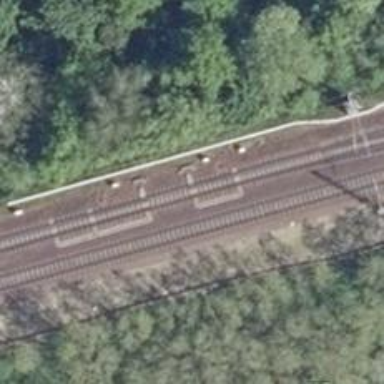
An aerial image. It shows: Railway track with contact line for electrification.